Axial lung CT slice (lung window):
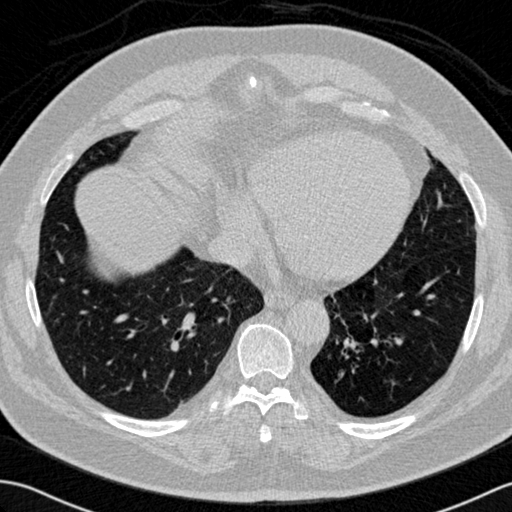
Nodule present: no